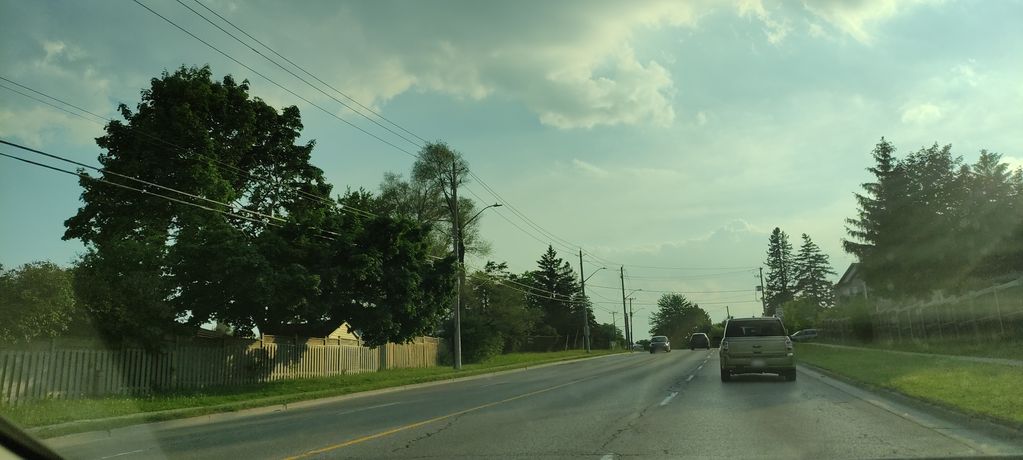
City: kitchener-waterloo